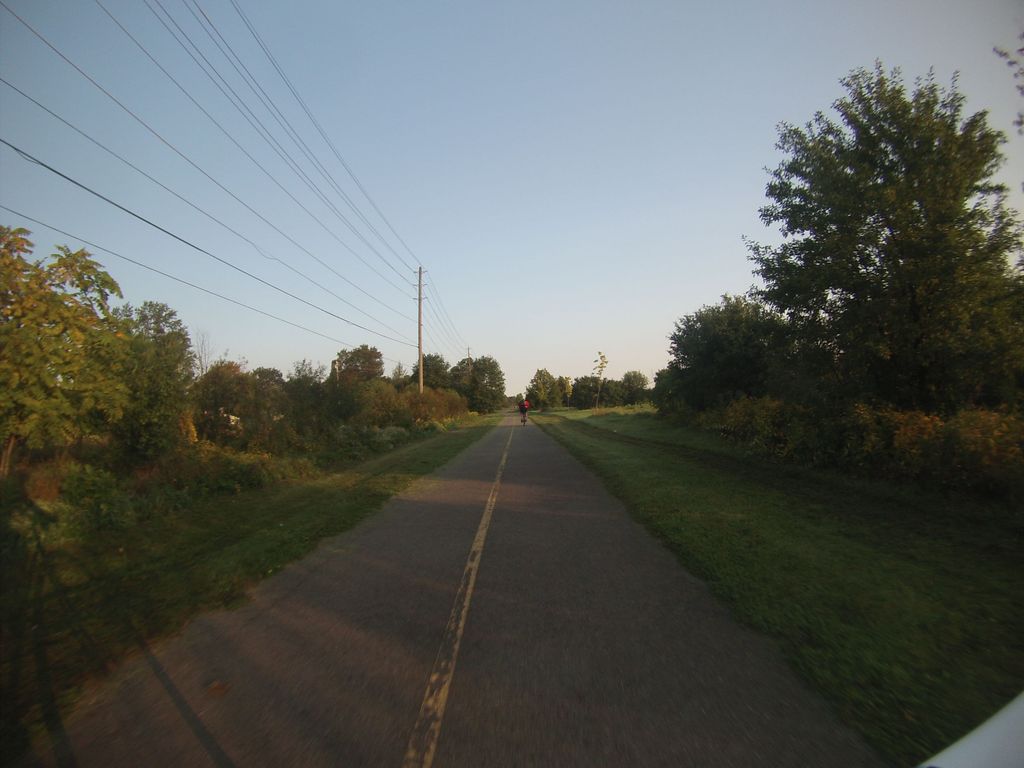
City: ottawa-gatineau